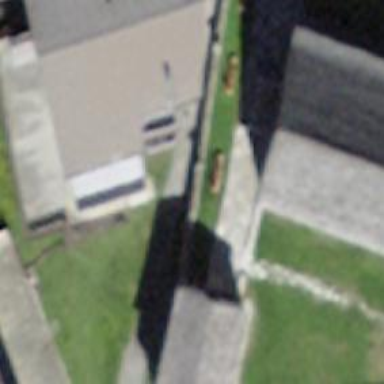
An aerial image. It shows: Bench for seating.